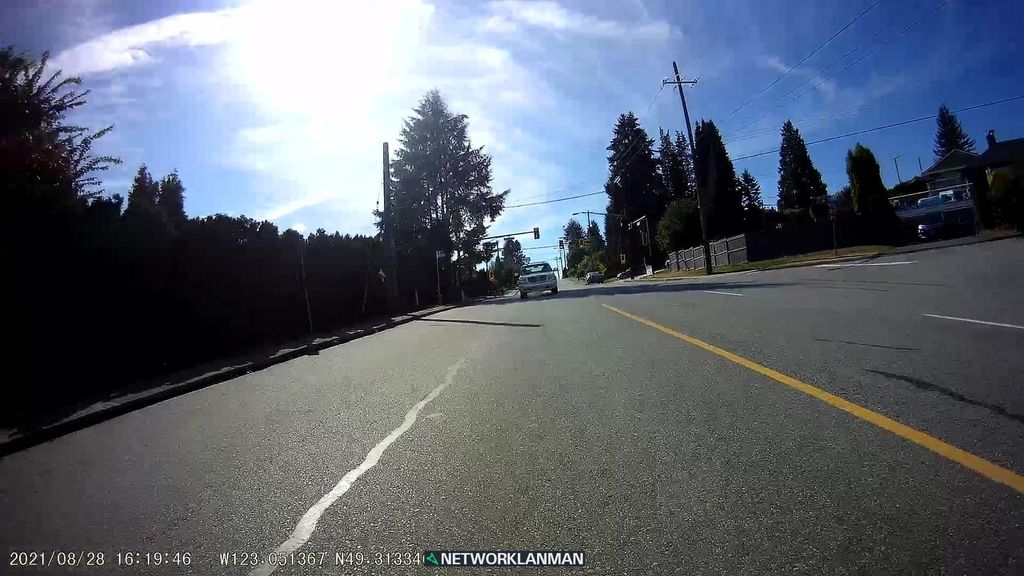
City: vancouver